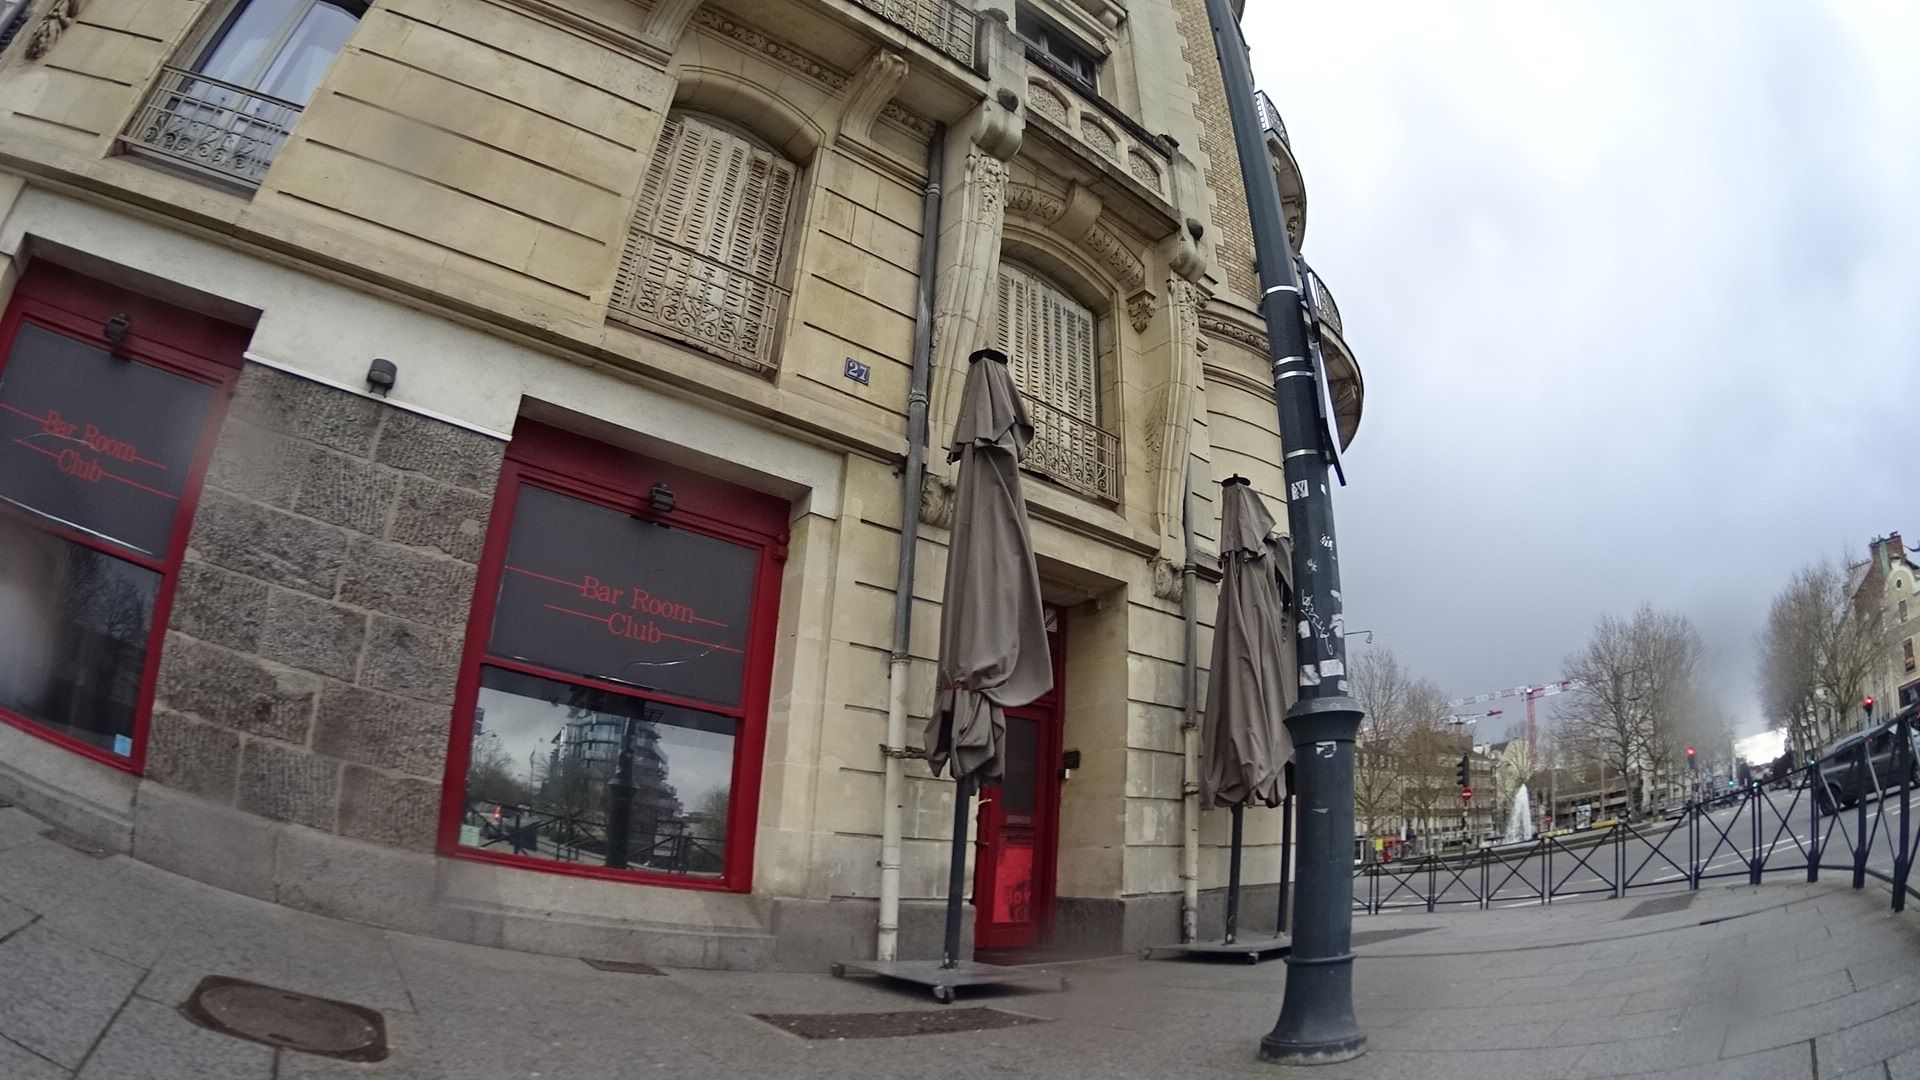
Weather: snowy
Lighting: day
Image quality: good
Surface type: walking surface
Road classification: living_street, service
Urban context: urban centre
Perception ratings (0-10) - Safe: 3.16, Lively: 8.35, Beautiful: 7.71, Boring: 4.72, Depressing: 1.15, Wealthy: 8.87